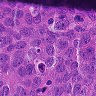
Metastatic tissue present: yes